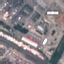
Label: Industrial